【题型】填空题　【知识点】平面几何　【难度】easy
如图, 把一张矩形纸片沿着一条对称轴翻折, 所得的矩形 $ABCD$ 与原矩形相似, 已知原矩形纸片较短的边长为 $a$, 那么其较长边用含 $a$ 的代数式表示为\_\_\_\_\_\_。

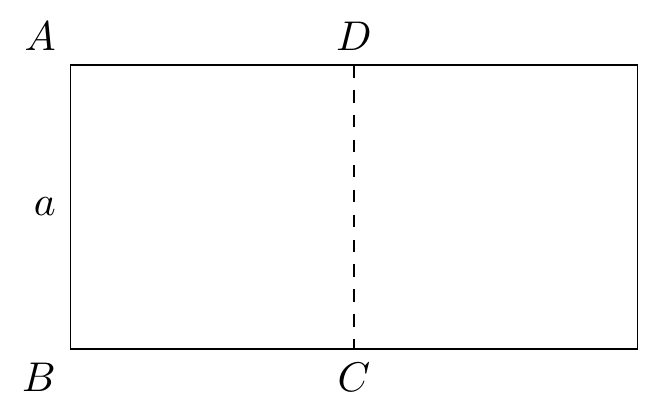
【解答】
解：设较长边为 $b$,

$\frac{b}{a} = \frac{a}{b}$

整理得, $b^2 = 2a^2$,

解得, $b = \sqrt{2}a$,

故答案为：$\sqrt{2}a$。